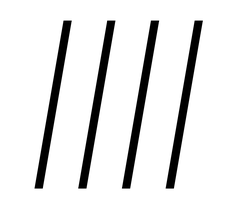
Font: Roboto-Italic_Condensed_ExtraLight_Italic